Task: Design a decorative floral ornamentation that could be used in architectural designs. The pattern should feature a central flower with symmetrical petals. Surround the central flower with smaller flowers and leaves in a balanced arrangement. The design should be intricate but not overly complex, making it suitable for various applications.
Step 1733:
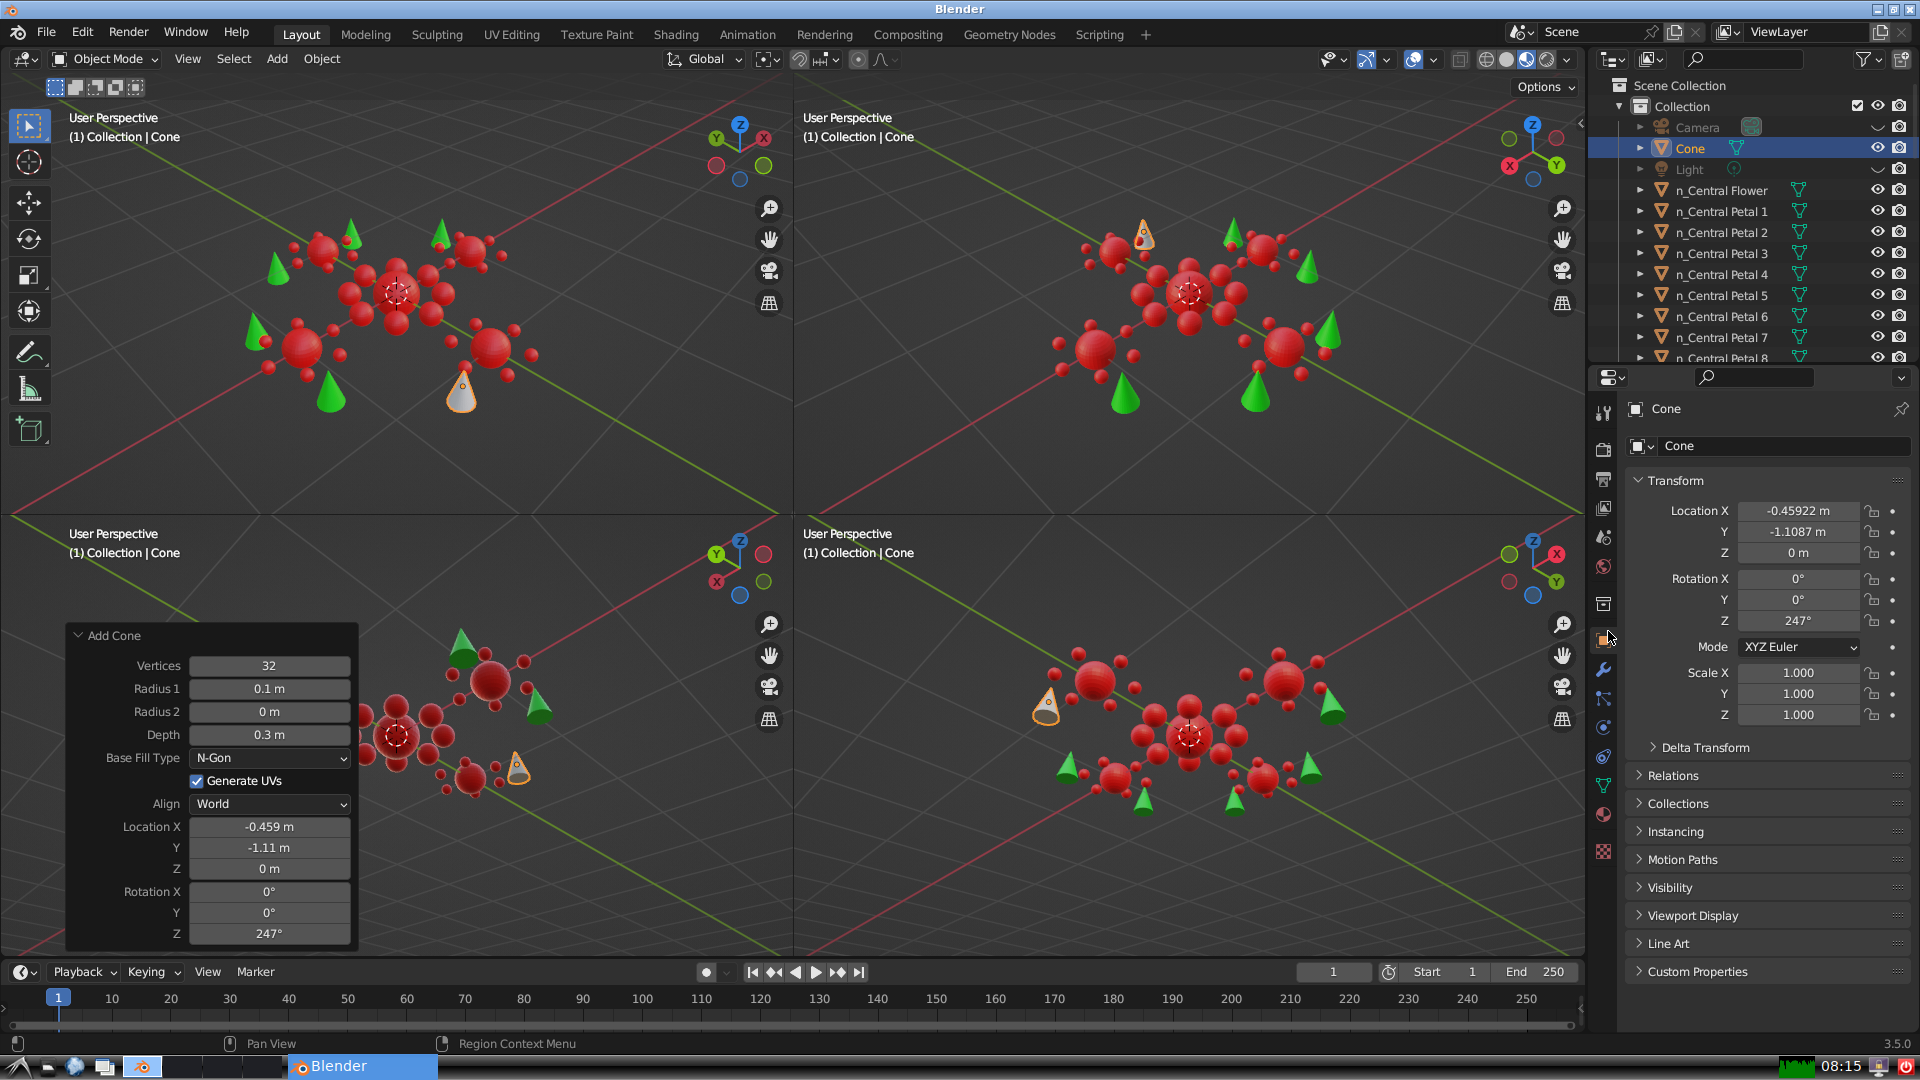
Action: {"mouse_move": [1732, 445]}